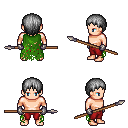
a pixel art fantasy rpg character, male body template, human, light skin, green tattered cape, red pants, gray plain hairstyle, metal gloves, spear, four views (front, back, left, right), 2x2 character sprite sheet, small pixel art, hard edges, no anti-aliasing